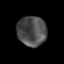
Tissue: prostate
Cell type: T cells
Senescence score: 0.3162
Nuclear area (px): 854
Mean DAPI intensity: 76.588